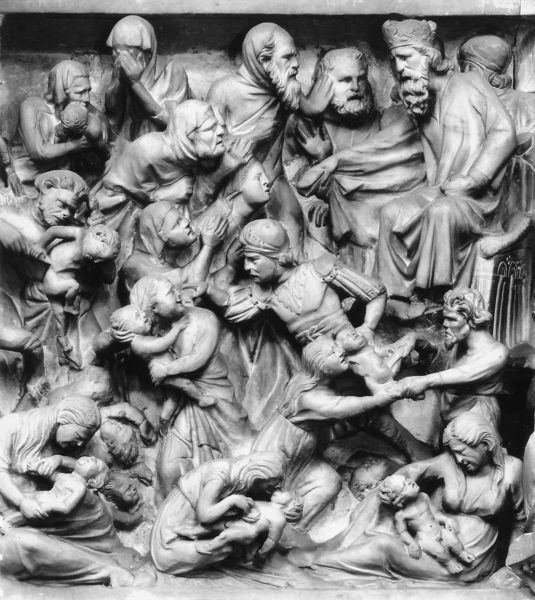
Titel: Kanzel
Künstler: Giovanni Pisano
Standort: Pistoia, S. Andrea (EU - I - Toskana)
Schlagwörter: gott, mann, frauen, menschen, sitzen, marmor, männer, bart, kappe, herodes, mord, stein, tot, gewand, tücher, gewänder, kinder, skulptur, relief, figuren, angst, könig, soldaten, babys, weinen, streit, hauben, verzweiflung, mittelalter, töten, tränen, mütter, kleinkinder, grausam, kindermord, morden, betlehemitischer kindermord